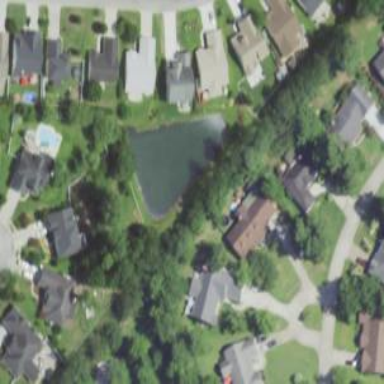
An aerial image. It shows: Pond surrounded by natural water.